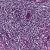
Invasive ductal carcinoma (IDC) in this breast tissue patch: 1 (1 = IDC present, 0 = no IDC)